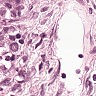
Metastatic tissue present: yes